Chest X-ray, PA view. Patient: 61 years old, sex M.
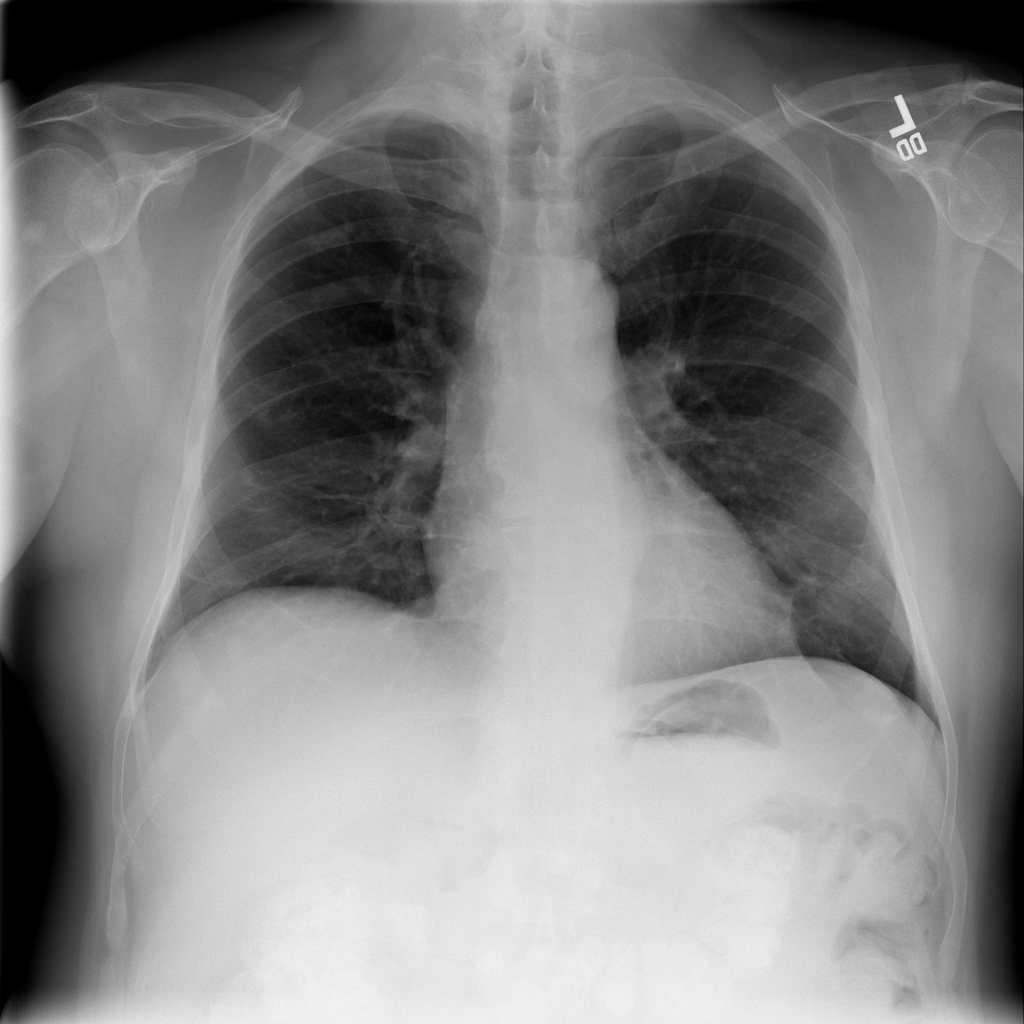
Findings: Atelectasis